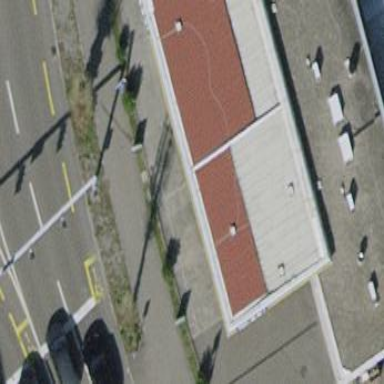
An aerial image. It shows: Convenience store with flat roof that also serves as fuel station offering CNG.